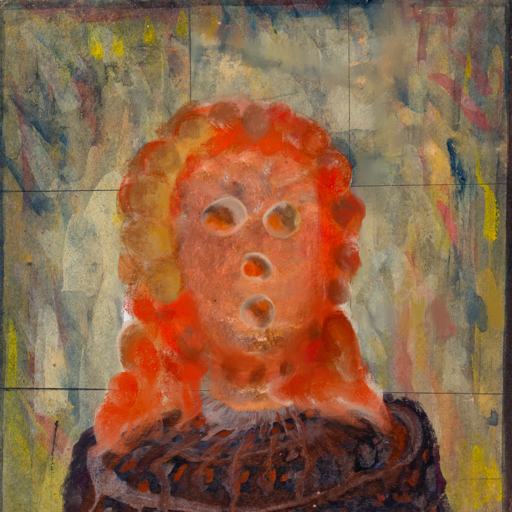
Background: GypsyMother, Head And Neck Front: Boggyland, Face Front: Rupkatha, Bust: Hypocrite, Hair Front: Rupkatha, Head Accessory: Blank, Second Necklace: Blank, Necklace: Blank, Baby: Blank